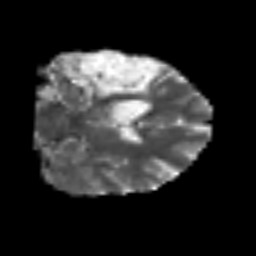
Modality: MD
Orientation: coronal
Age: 54
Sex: male
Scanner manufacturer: siemens
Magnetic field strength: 3 T
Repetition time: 6.1 s
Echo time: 0.101 s